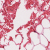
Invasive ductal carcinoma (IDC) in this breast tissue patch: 0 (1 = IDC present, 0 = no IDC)